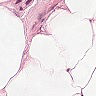
Metastatic tissue present: no